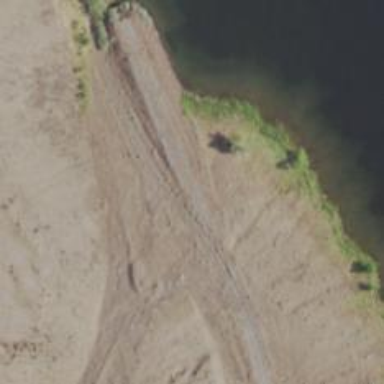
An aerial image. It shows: Abandoned railway.